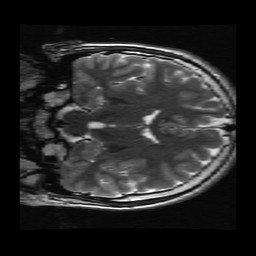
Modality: T2w
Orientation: coronal
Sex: male
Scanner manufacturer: ge
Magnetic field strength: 3 T
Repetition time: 5 s
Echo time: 0.1017 s